Interaction volume radius: 10 \u00c5
Interaction volume height: 20 \u00c5
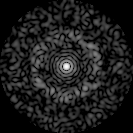
Disorder parameter: 0.8341